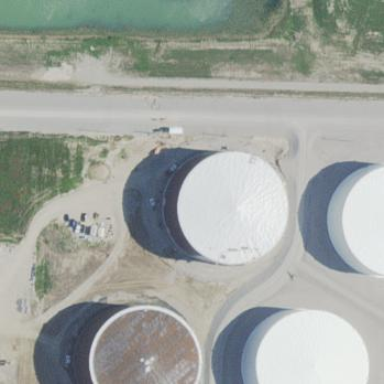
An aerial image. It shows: Building with storage tank.